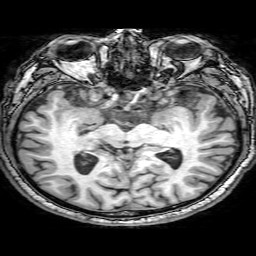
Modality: T1w
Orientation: coronal
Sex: male
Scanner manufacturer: philips
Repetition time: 0.008248 s
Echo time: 0.00382 s